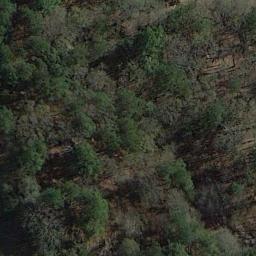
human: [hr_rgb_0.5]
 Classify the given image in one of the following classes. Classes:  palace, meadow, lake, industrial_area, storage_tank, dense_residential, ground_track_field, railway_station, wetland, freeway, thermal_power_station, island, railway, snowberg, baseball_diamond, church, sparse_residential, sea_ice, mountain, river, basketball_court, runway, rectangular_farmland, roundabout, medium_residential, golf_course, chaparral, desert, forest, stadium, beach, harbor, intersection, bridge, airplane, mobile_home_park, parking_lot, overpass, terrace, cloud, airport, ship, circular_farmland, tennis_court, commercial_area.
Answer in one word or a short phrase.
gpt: forest